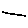
Label: line